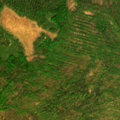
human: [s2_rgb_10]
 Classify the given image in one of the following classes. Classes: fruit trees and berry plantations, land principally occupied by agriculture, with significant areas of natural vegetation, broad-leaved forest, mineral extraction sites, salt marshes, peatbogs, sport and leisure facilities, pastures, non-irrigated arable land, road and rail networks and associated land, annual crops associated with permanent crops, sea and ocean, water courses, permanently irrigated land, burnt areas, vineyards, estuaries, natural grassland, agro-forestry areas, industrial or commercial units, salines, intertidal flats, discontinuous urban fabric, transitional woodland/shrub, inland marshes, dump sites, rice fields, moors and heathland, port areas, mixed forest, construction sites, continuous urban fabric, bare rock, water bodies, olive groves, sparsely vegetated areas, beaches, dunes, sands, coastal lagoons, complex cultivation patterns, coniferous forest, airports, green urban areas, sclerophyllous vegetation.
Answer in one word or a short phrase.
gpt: coniferous forest, mixed forest, transitional woodland/shrub, peatbogs